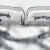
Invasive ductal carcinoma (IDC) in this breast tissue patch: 0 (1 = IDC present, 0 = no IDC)